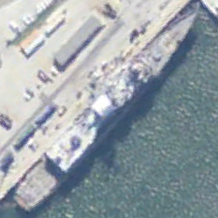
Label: cruiser